Interaction volume radius: 5 \u00c5
Interaction volume height: 45 \u00c5
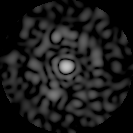
Disorder parameter: 0.8636